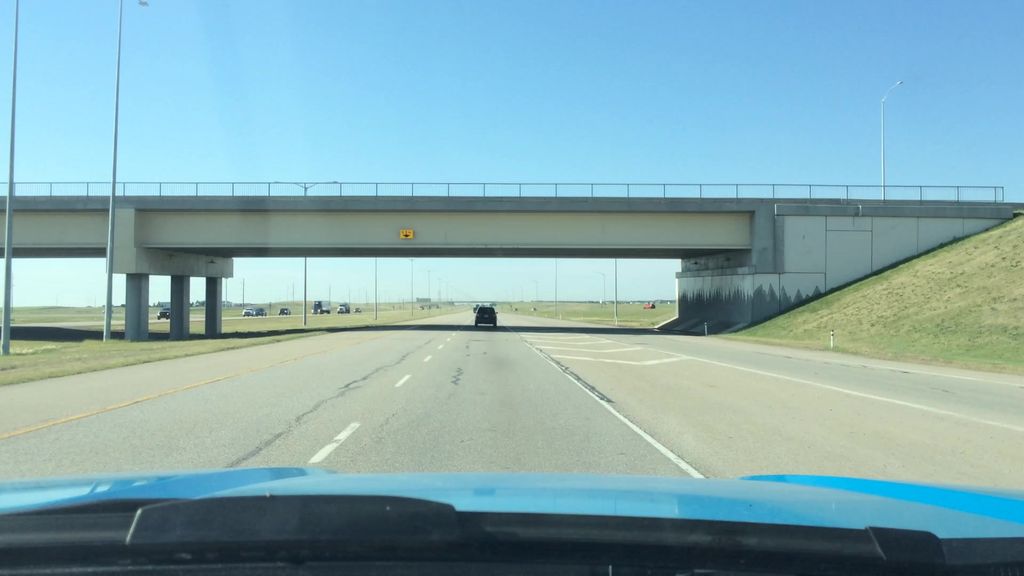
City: calgary